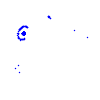
Particle: pion